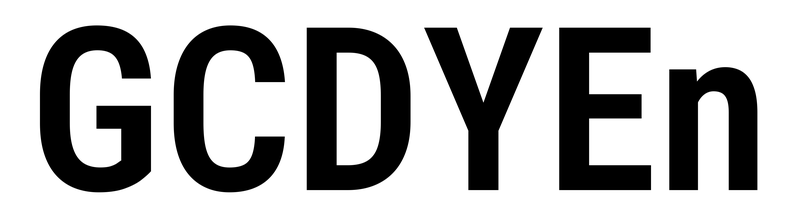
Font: Roboto_Condensed_SemiBold